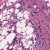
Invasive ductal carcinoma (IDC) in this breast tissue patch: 1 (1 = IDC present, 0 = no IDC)